Interaction volume radius: 5 \u00c5
Interaction volume height: 15 \u00c5
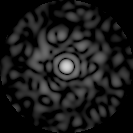
Disorder parameter: 0.8556